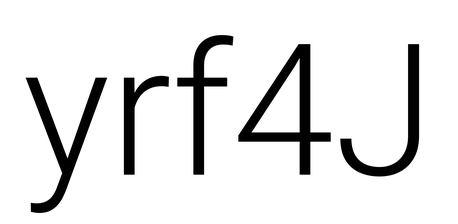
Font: Roboto_Light